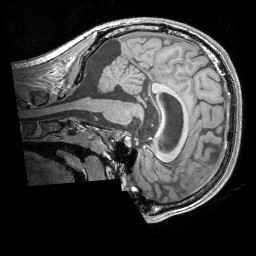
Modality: T1w
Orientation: sagittal
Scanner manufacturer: siemens
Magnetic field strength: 3 T
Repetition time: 1.83 s
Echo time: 0.00303 s